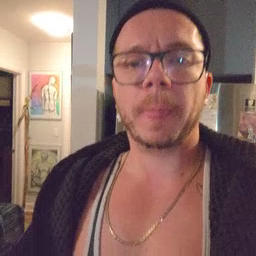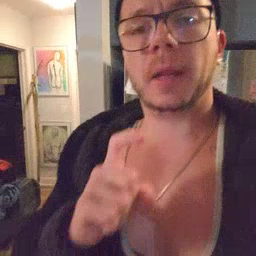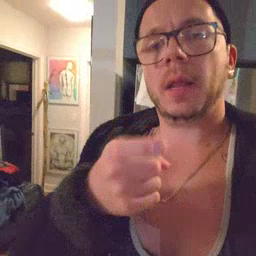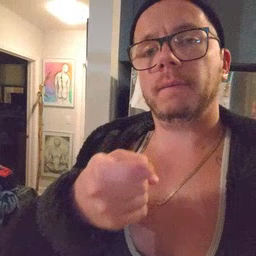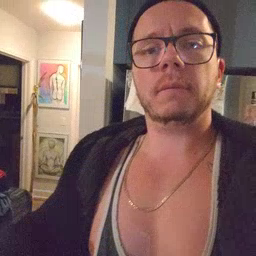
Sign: give